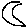
Label: moon